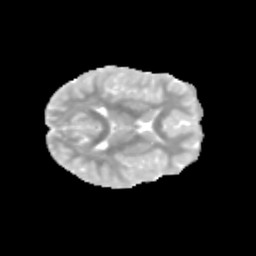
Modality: MD
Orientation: axial
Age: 11
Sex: female
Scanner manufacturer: siemens
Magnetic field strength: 3 T
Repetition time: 3.8 s
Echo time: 0.07 s